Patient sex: M
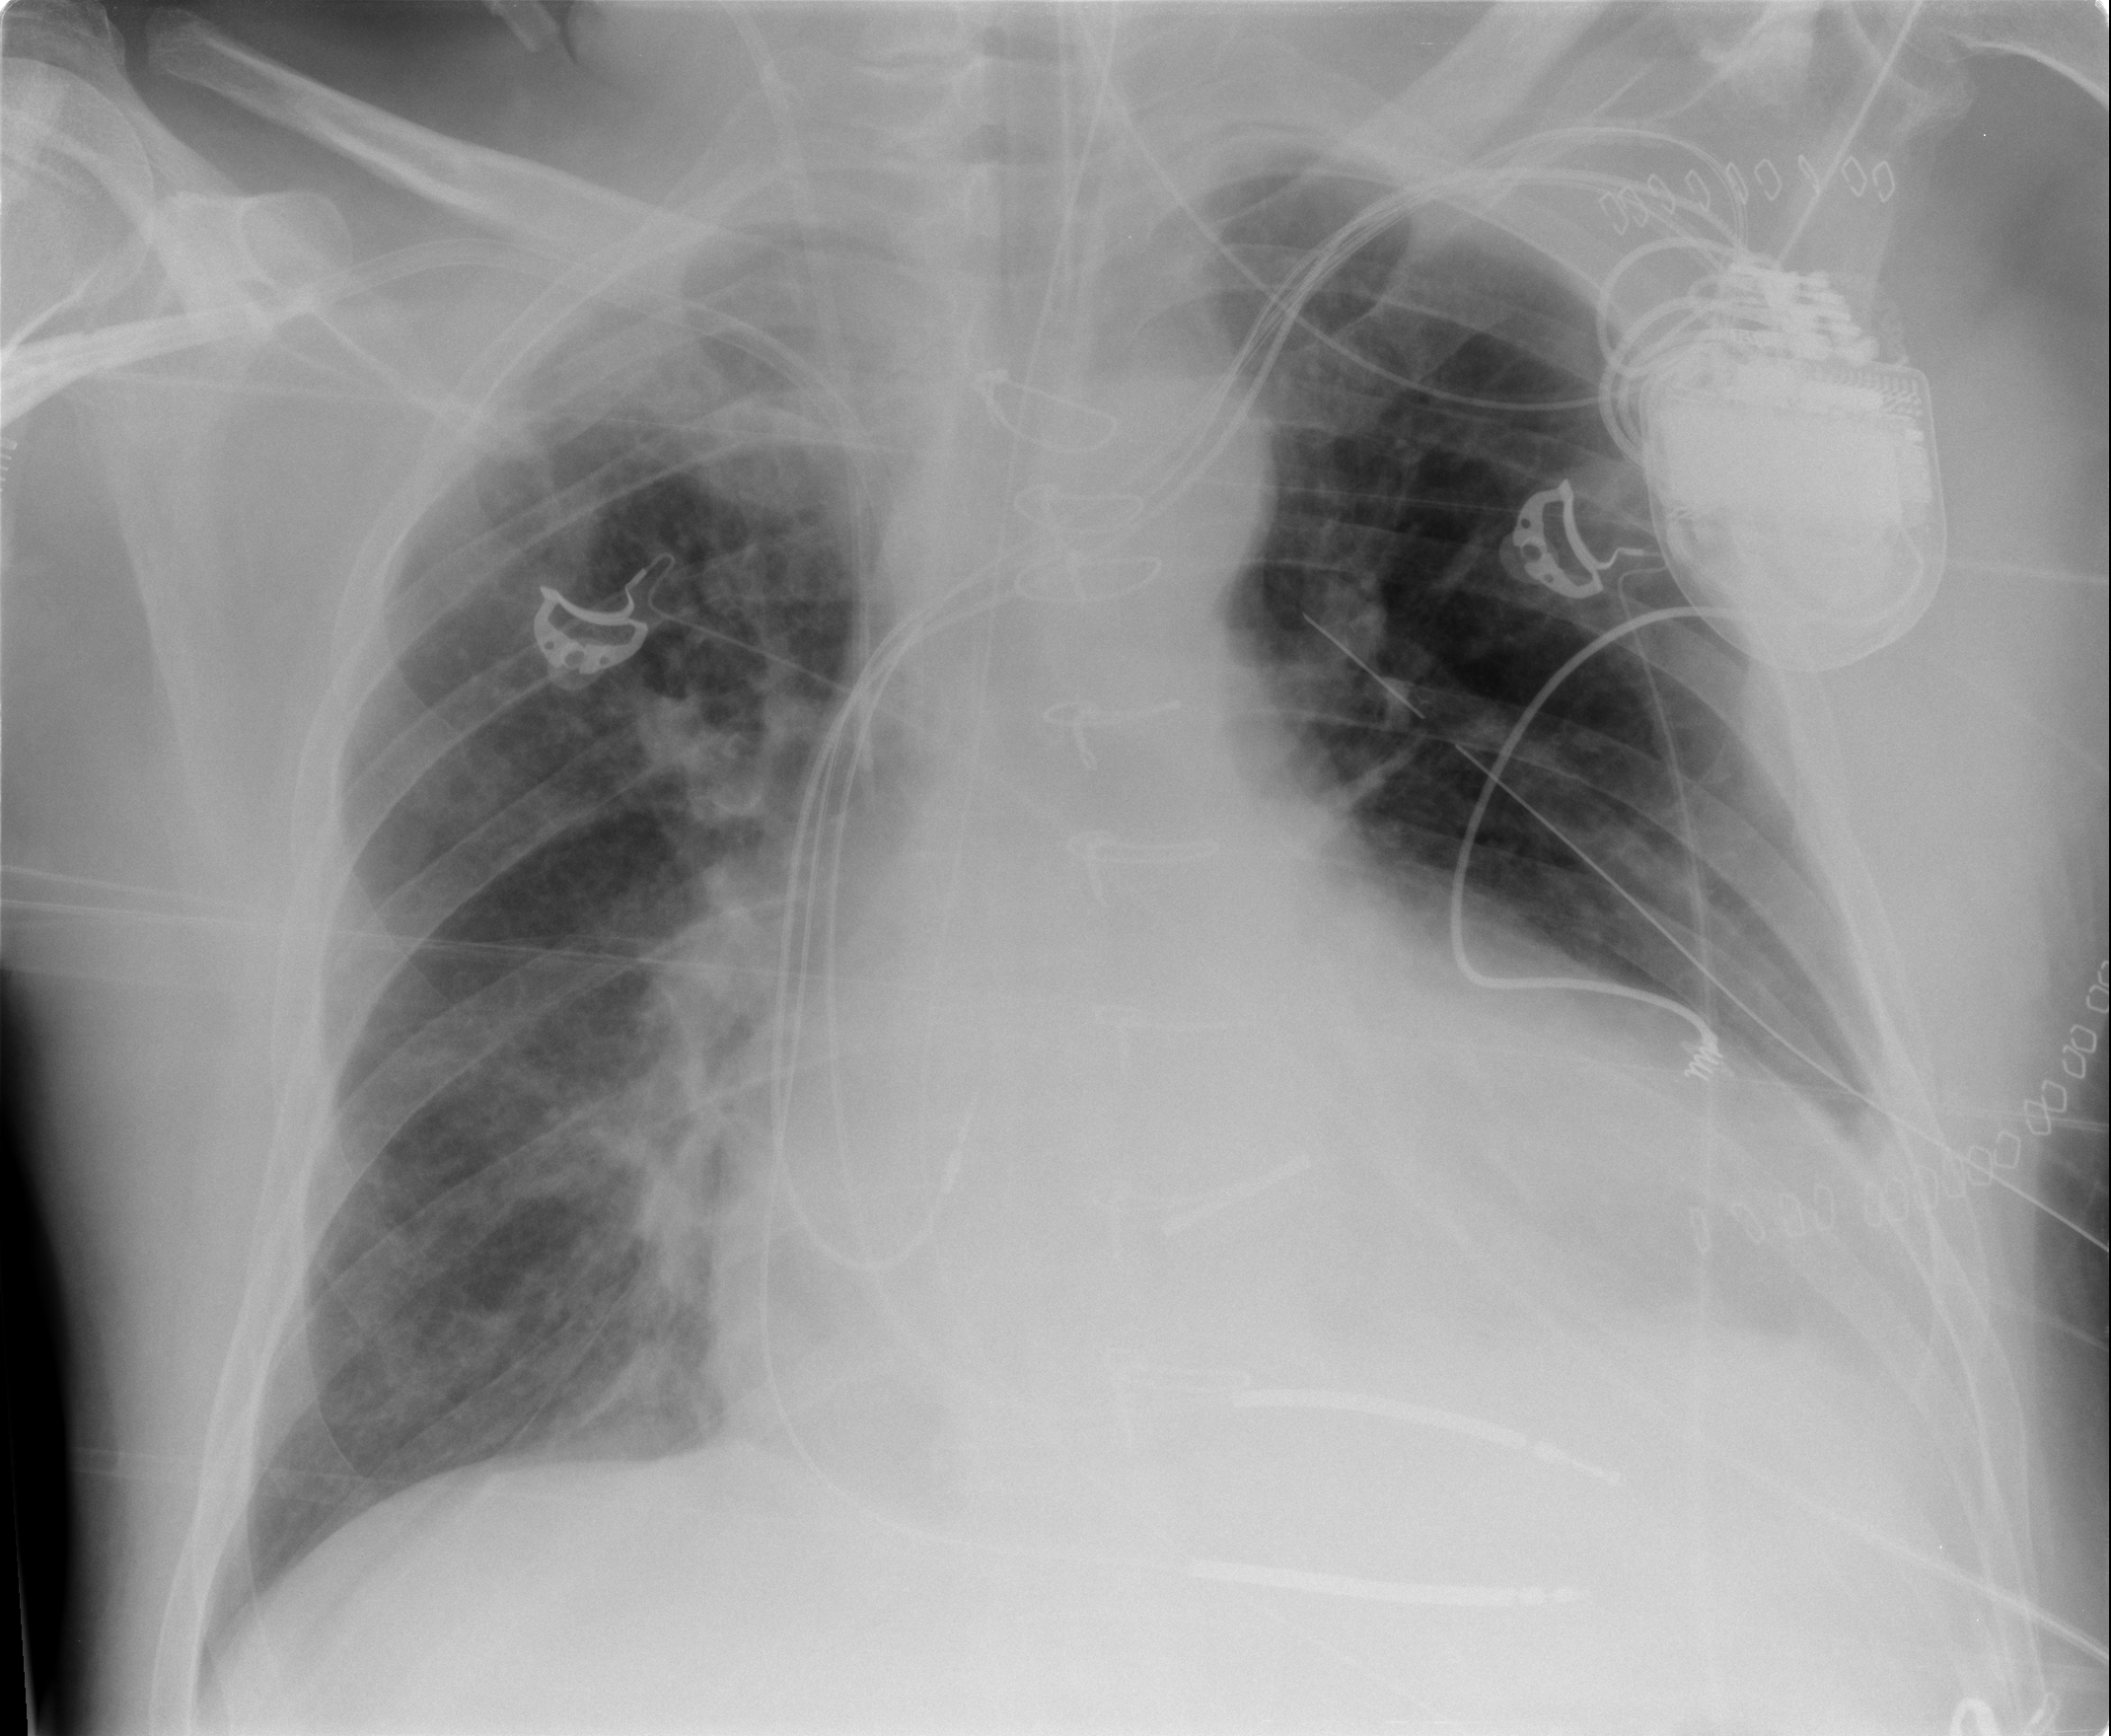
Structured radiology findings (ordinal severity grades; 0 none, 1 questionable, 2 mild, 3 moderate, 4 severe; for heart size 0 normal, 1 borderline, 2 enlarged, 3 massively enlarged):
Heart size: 3
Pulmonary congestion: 2
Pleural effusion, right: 0
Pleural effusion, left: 2
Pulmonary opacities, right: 0
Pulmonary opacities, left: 0
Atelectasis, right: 2
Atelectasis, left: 2